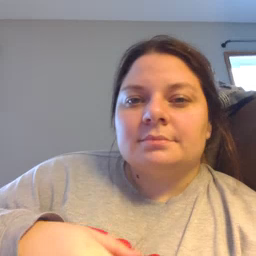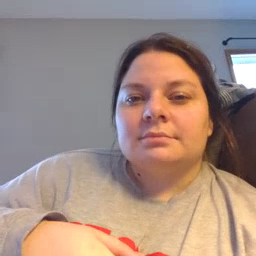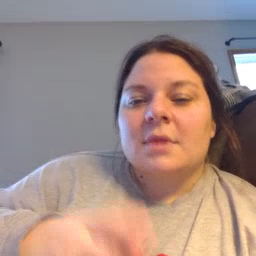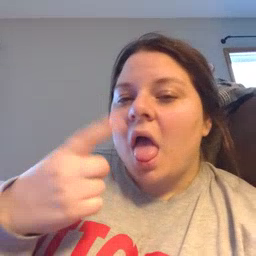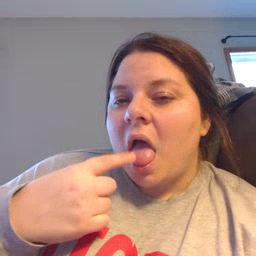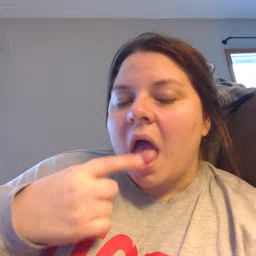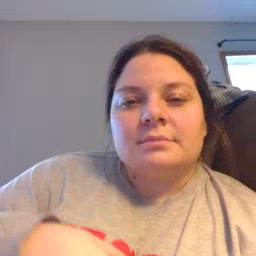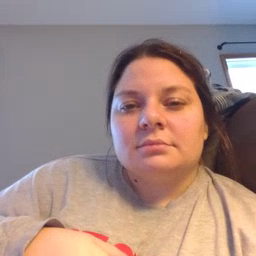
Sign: tongue